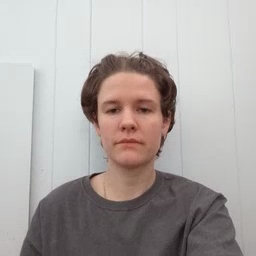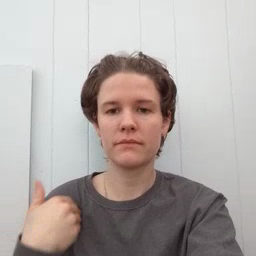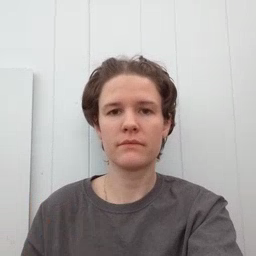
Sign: haveto